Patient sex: F
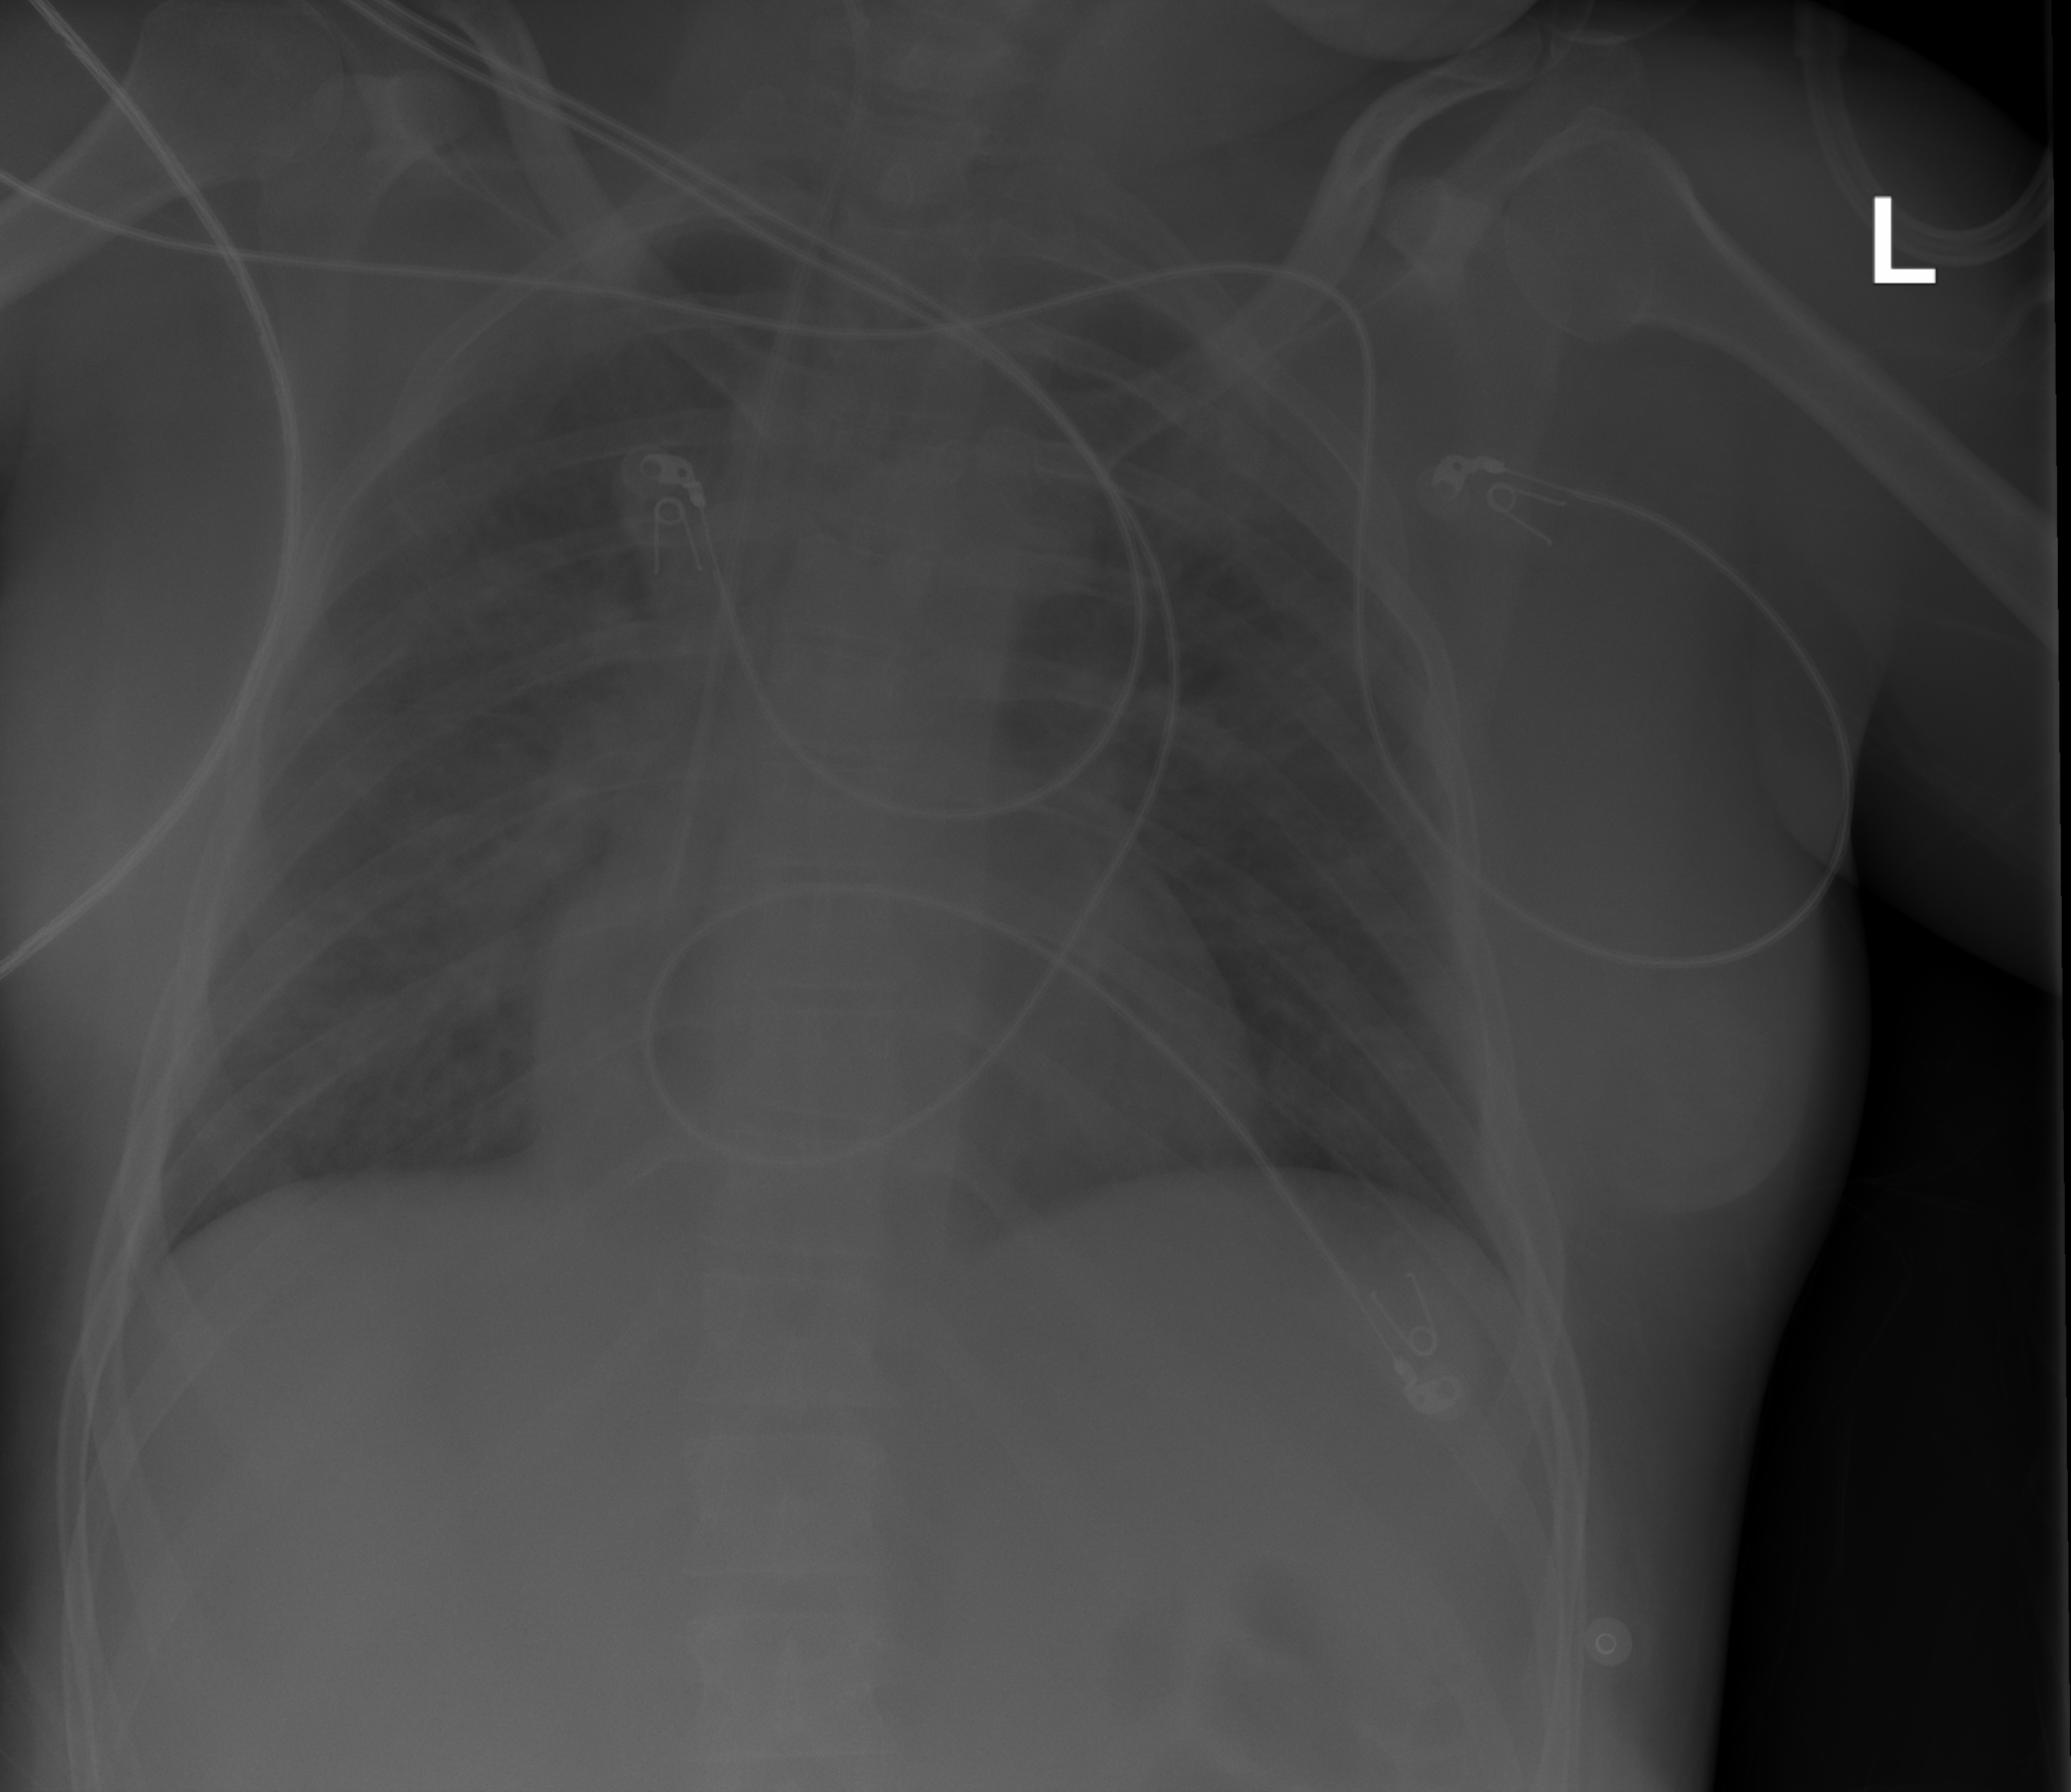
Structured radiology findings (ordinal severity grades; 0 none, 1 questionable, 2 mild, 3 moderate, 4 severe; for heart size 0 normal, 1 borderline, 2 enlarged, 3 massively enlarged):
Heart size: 1
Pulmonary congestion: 2
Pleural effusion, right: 0
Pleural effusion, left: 0
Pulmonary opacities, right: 2
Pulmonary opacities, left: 2
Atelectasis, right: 0
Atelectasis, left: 0